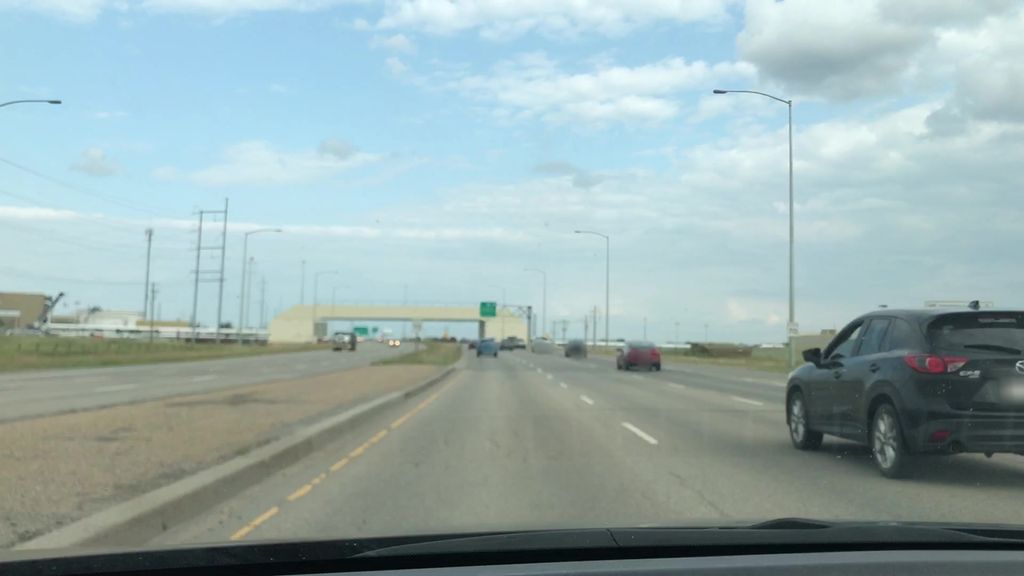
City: edmonton